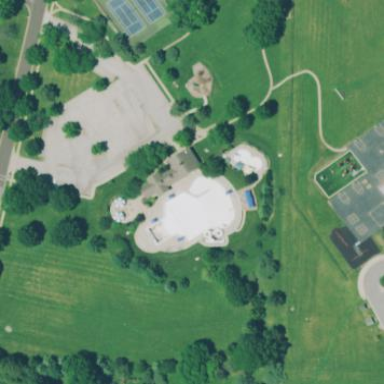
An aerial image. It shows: Sports centre focused on swimming activities.